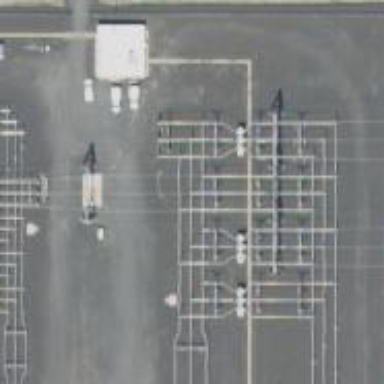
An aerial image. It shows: Switch used for power control.